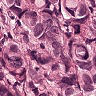
Metastatic tissue present: yes